Question: I'm try to archieve the following:

with this code:
'''
<div style="height: auto;">
<div class="box">
<div style="height: 300px;"></div>
</div>
<div class="box auto-height">
asdasd
</div>
<div class="box auto-height">
asdasd
</div>
</div>
'''
And the following CSS:
'''
.box {
width: 45%;
background-color: green;
border: 1px solid red;
float: left;
}
.auto-height {
height: 50%;
}
'''
The boxes will be looped and the first one is always bigger then the others. So I basically want the first one to be always on left, and the remaining ones to go on right.
I tried <URL> but I can't get the height: 50% working.
Tho, the boxes on the right might be more then 2 (up to 5).
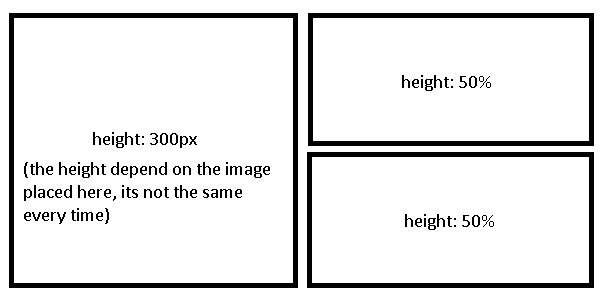
Answer: You asked about using a table in the comments...
<URL>
'''
<table style="width:90%" border="1" cellpadding="0" cellspacing="0">
<tr>
<td rowspan="2" style="height: 300px;">Cell 1</td>
<td>Cell 2</td>
</tr>
<tr>
<td>Cell 3</td>
</tr>
'''